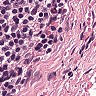
Metastatic tissue present: no